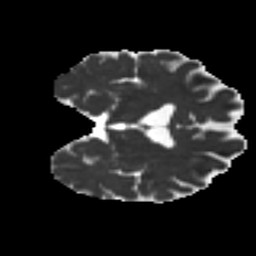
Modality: MD
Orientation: coronal
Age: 39
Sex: male
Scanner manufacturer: ge
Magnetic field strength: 3 T
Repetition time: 7.8 s
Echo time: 0.061 s